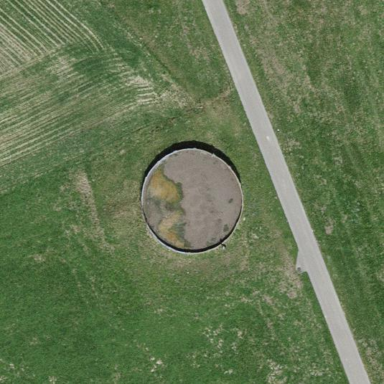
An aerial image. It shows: Storage tank that is man-made.